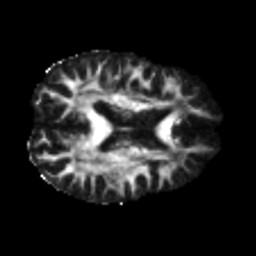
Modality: FA
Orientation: axial
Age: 33
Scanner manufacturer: philips
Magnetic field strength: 3 T
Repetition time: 8.6 s
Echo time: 0.127 s